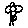
Label: flower